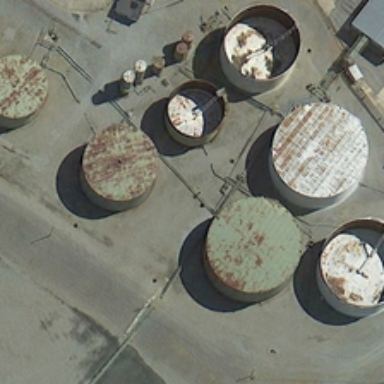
There are seven antiquated columnar there of which are without lids .